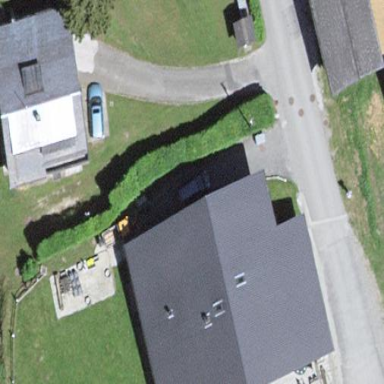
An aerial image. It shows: Residential building.